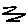
Label: zigzag